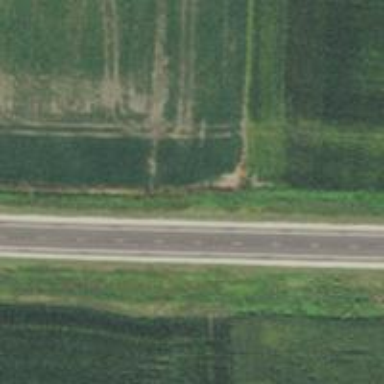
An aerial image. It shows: Asphalt road designated as trunk highway.